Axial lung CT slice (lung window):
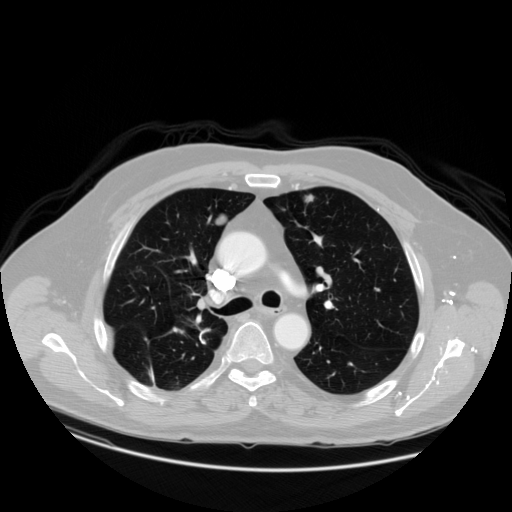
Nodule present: yes
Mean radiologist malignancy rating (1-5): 3.5